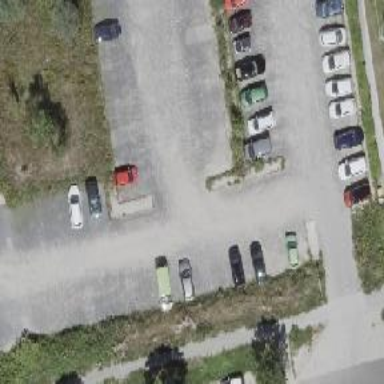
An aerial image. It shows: Road serving as parking aisle.